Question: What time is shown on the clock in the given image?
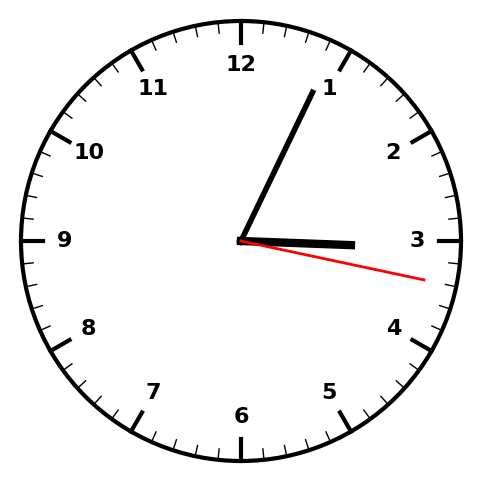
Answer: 03:04:17